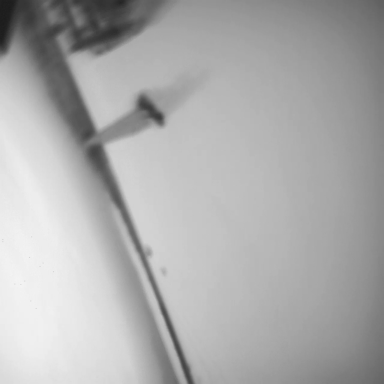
There is a sailboat in the infrared image.